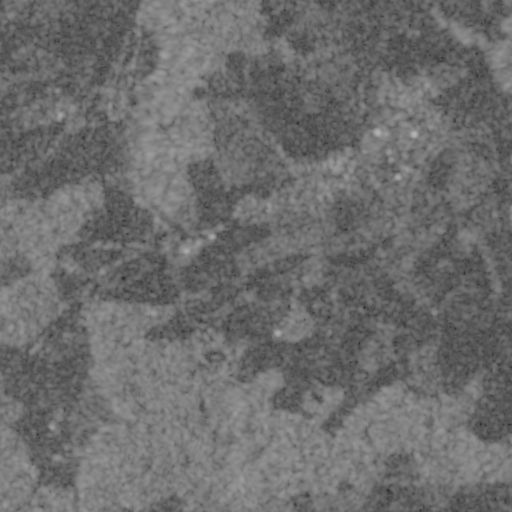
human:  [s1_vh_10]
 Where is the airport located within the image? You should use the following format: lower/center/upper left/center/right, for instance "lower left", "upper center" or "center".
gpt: The airport is located in the lower right of the image.
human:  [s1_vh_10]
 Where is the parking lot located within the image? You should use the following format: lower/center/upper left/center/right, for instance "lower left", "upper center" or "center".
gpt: The parking lot is located in the upper right of the image.
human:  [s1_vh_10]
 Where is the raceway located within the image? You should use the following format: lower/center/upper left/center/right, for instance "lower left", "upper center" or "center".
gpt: The raceway is located in the center of the image.
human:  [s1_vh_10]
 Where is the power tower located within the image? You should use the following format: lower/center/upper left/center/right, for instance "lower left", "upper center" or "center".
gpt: There is no power tower in the image.

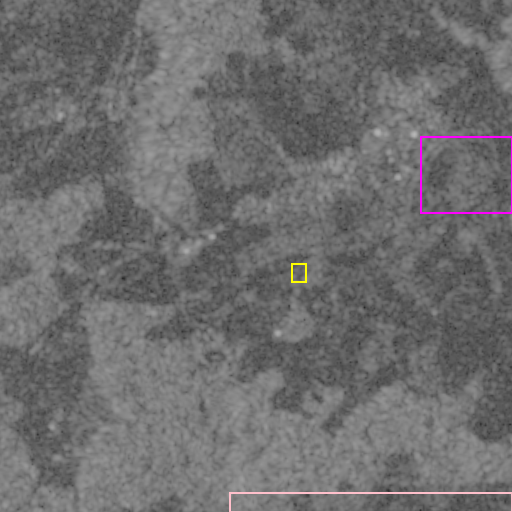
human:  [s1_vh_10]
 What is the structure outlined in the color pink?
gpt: The structure outlined in pink is an airport.
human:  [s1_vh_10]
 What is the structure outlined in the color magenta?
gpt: The structure outlined in magenta is a crop field.
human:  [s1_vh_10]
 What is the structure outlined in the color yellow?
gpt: The structure outlined in yellow is a park.
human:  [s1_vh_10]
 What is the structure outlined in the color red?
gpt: There is no red outline.